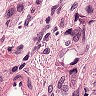
Metastatic tissue present: yes